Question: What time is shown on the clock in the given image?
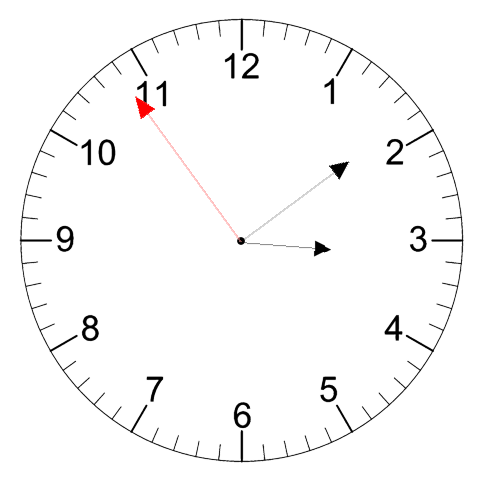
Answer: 03:08:54